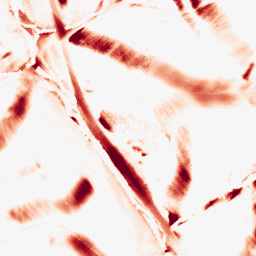
Category: morphological
Decomposition family: morphological_diamond
Decomposition parameters: operation: opening
radius: 20
Upsampling method: sinc_hamming
Upsampling parameters: scale: 2
kernel_size: 16
Upsampling scale: 2